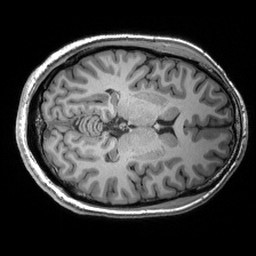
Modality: T1w
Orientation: axial
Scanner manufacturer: siemens
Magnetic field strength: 3 T
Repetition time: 2.53 s
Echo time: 0.00299 s